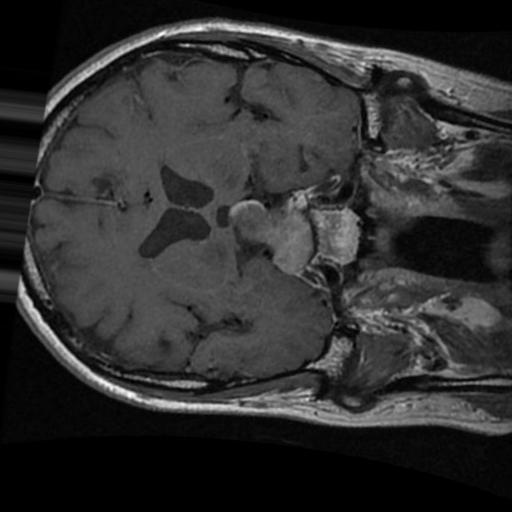
Label: brain_tumor